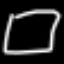
Label: square